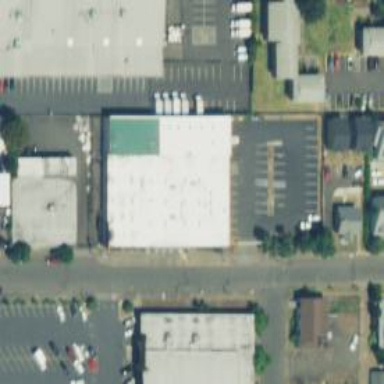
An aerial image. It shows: Wholesale shop located inside building.